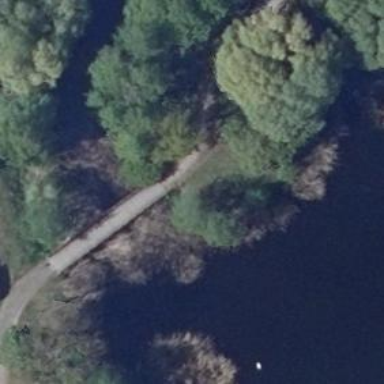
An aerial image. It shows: Footway on bridge.